Field crop: tomato
Growth stage: 1
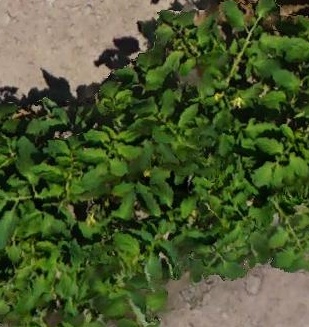
Species: tomato